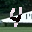
Label: 4